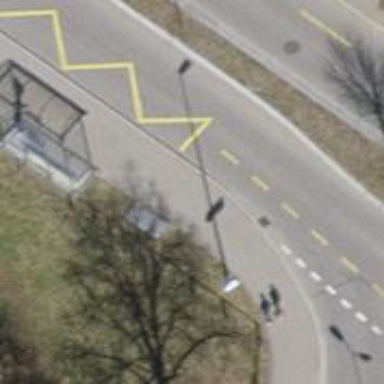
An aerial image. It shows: Platform with shelter for public transport.